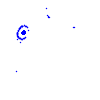
Particle: electron